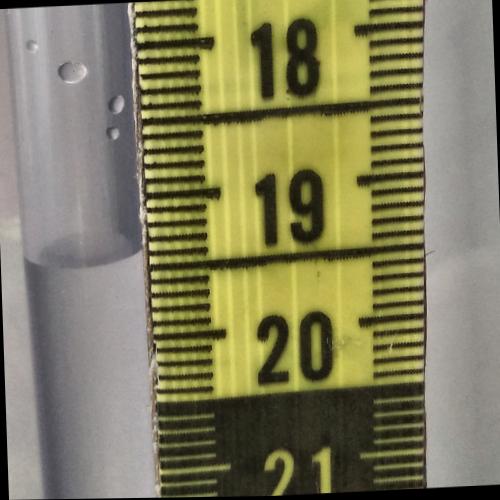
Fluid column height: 19.4 cm